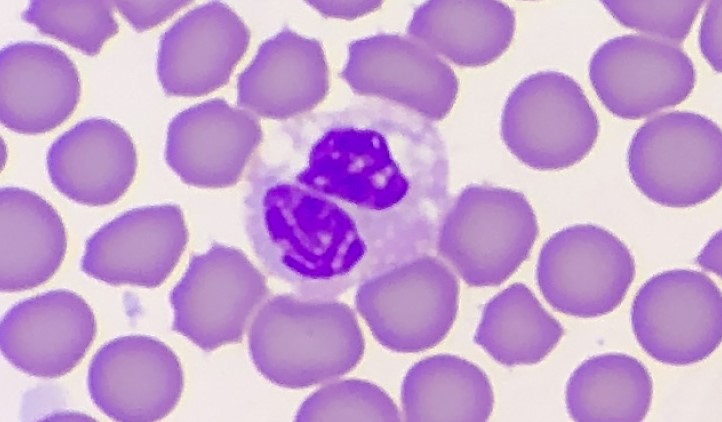
White blood cell type: Neutrophil